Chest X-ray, AP view. Patient: 59 years old, sex F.
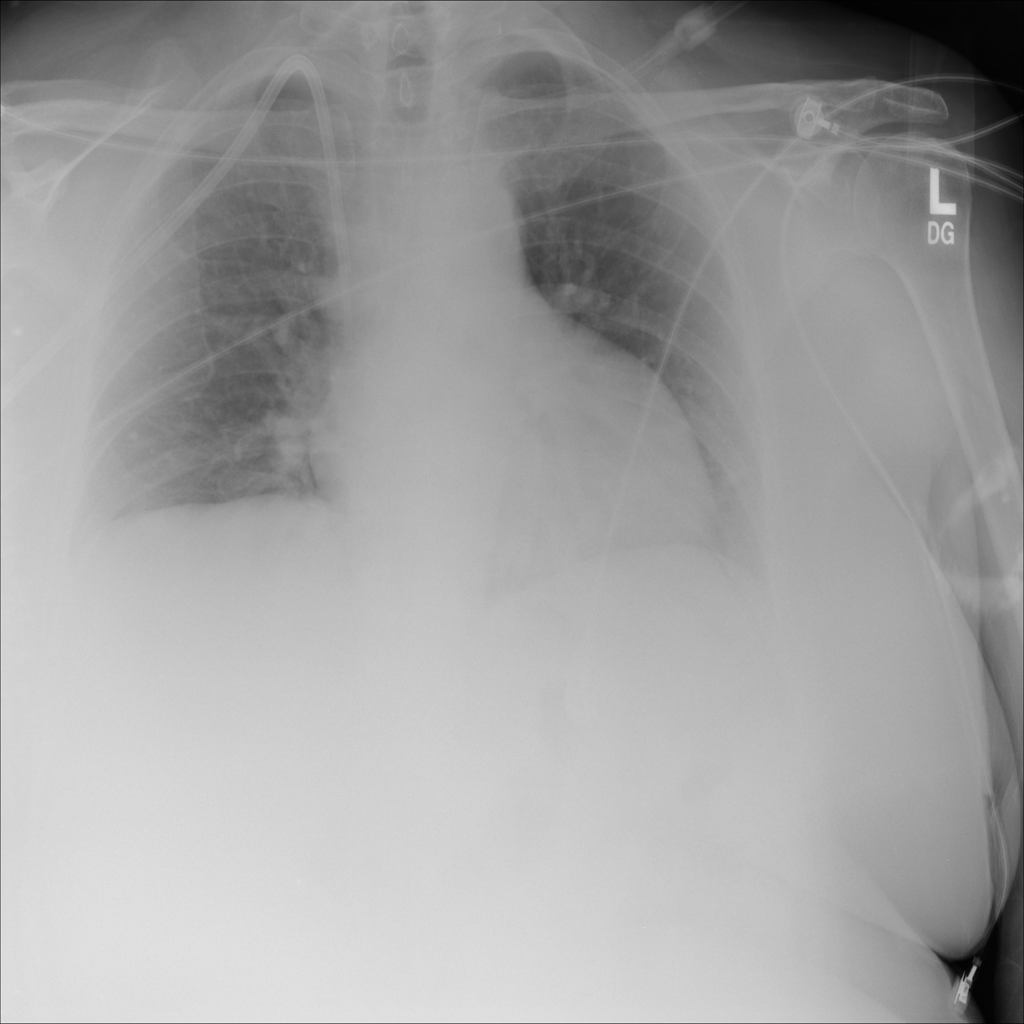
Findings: No Finding